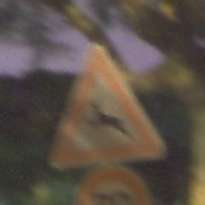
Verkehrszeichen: WildwechselRechts
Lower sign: Geschwindigkeit70
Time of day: Night
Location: Outdoor (Suburban)
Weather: PartlyCloudy
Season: NotSpecified
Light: Artificial